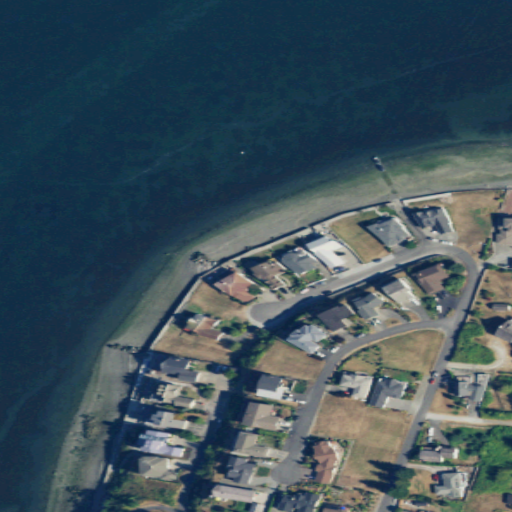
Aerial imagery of cape in Washington named Rocky Point containing open water, low intensity development, medium intensity development, barren land, and open development